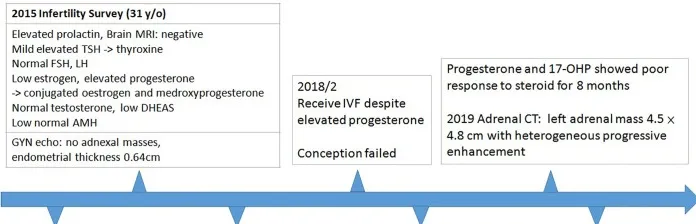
Timeline of the treatment course.
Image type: chart (chart)